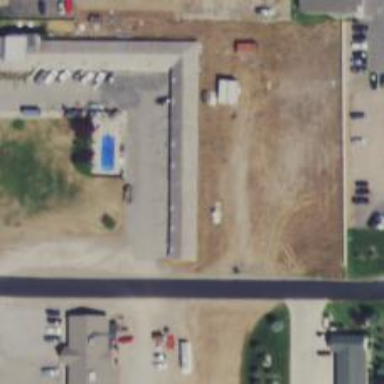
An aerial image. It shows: Building that is motel.